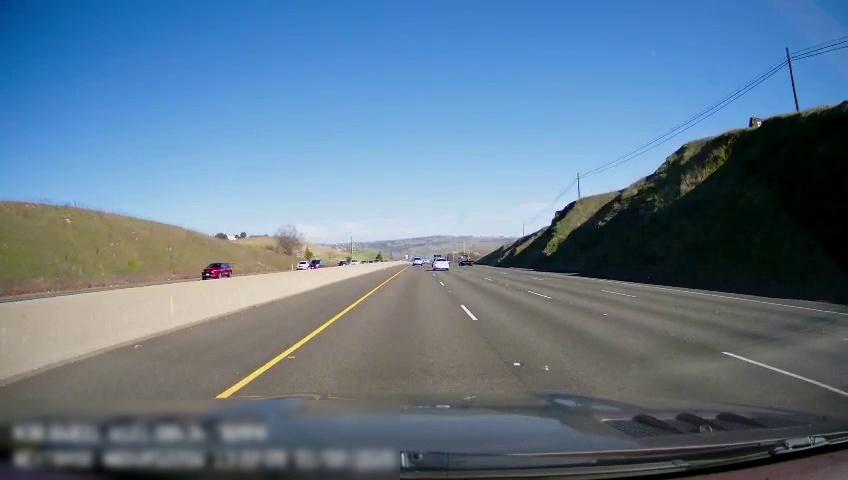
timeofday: Day
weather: Sunny
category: Drivable Space
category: Vehicles | SUV
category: Vehicles | SUV
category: Vehicles | SUV
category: Vehicles | SUV
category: Vehicles | Car
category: Vehicles | Other LV
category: Lanes | Current Lane
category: Lanes | Current Lane
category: Lanes | Alternate Lane
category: Lanes | Alternate Lane
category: Lanes | Alternate Lane